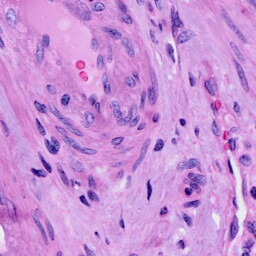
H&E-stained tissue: Cervix